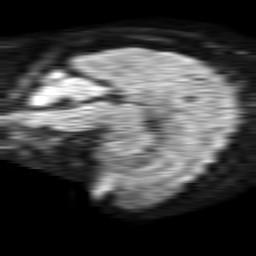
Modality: TRACE
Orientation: sagittal
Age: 47
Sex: female
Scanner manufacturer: philips
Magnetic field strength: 1.5 T
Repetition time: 4.6 s
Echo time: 0.08631 s